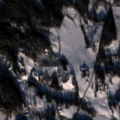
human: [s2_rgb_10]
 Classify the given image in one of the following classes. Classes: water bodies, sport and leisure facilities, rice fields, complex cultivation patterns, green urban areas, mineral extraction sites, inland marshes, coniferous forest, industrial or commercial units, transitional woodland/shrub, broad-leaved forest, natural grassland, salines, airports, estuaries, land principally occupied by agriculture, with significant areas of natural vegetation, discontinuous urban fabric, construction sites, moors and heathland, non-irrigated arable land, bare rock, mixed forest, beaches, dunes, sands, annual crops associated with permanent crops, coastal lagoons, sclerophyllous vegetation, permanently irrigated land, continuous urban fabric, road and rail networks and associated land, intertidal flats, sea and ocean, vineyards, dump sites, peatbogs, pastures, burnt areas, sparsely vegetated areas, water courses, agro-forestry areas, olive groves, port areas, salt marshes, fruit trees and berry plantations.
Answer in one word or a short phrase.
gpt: land principally occupied by agriculture, with significant areas of natural vegetation, coniferous forest, mixed forest, water bodies